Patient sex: M
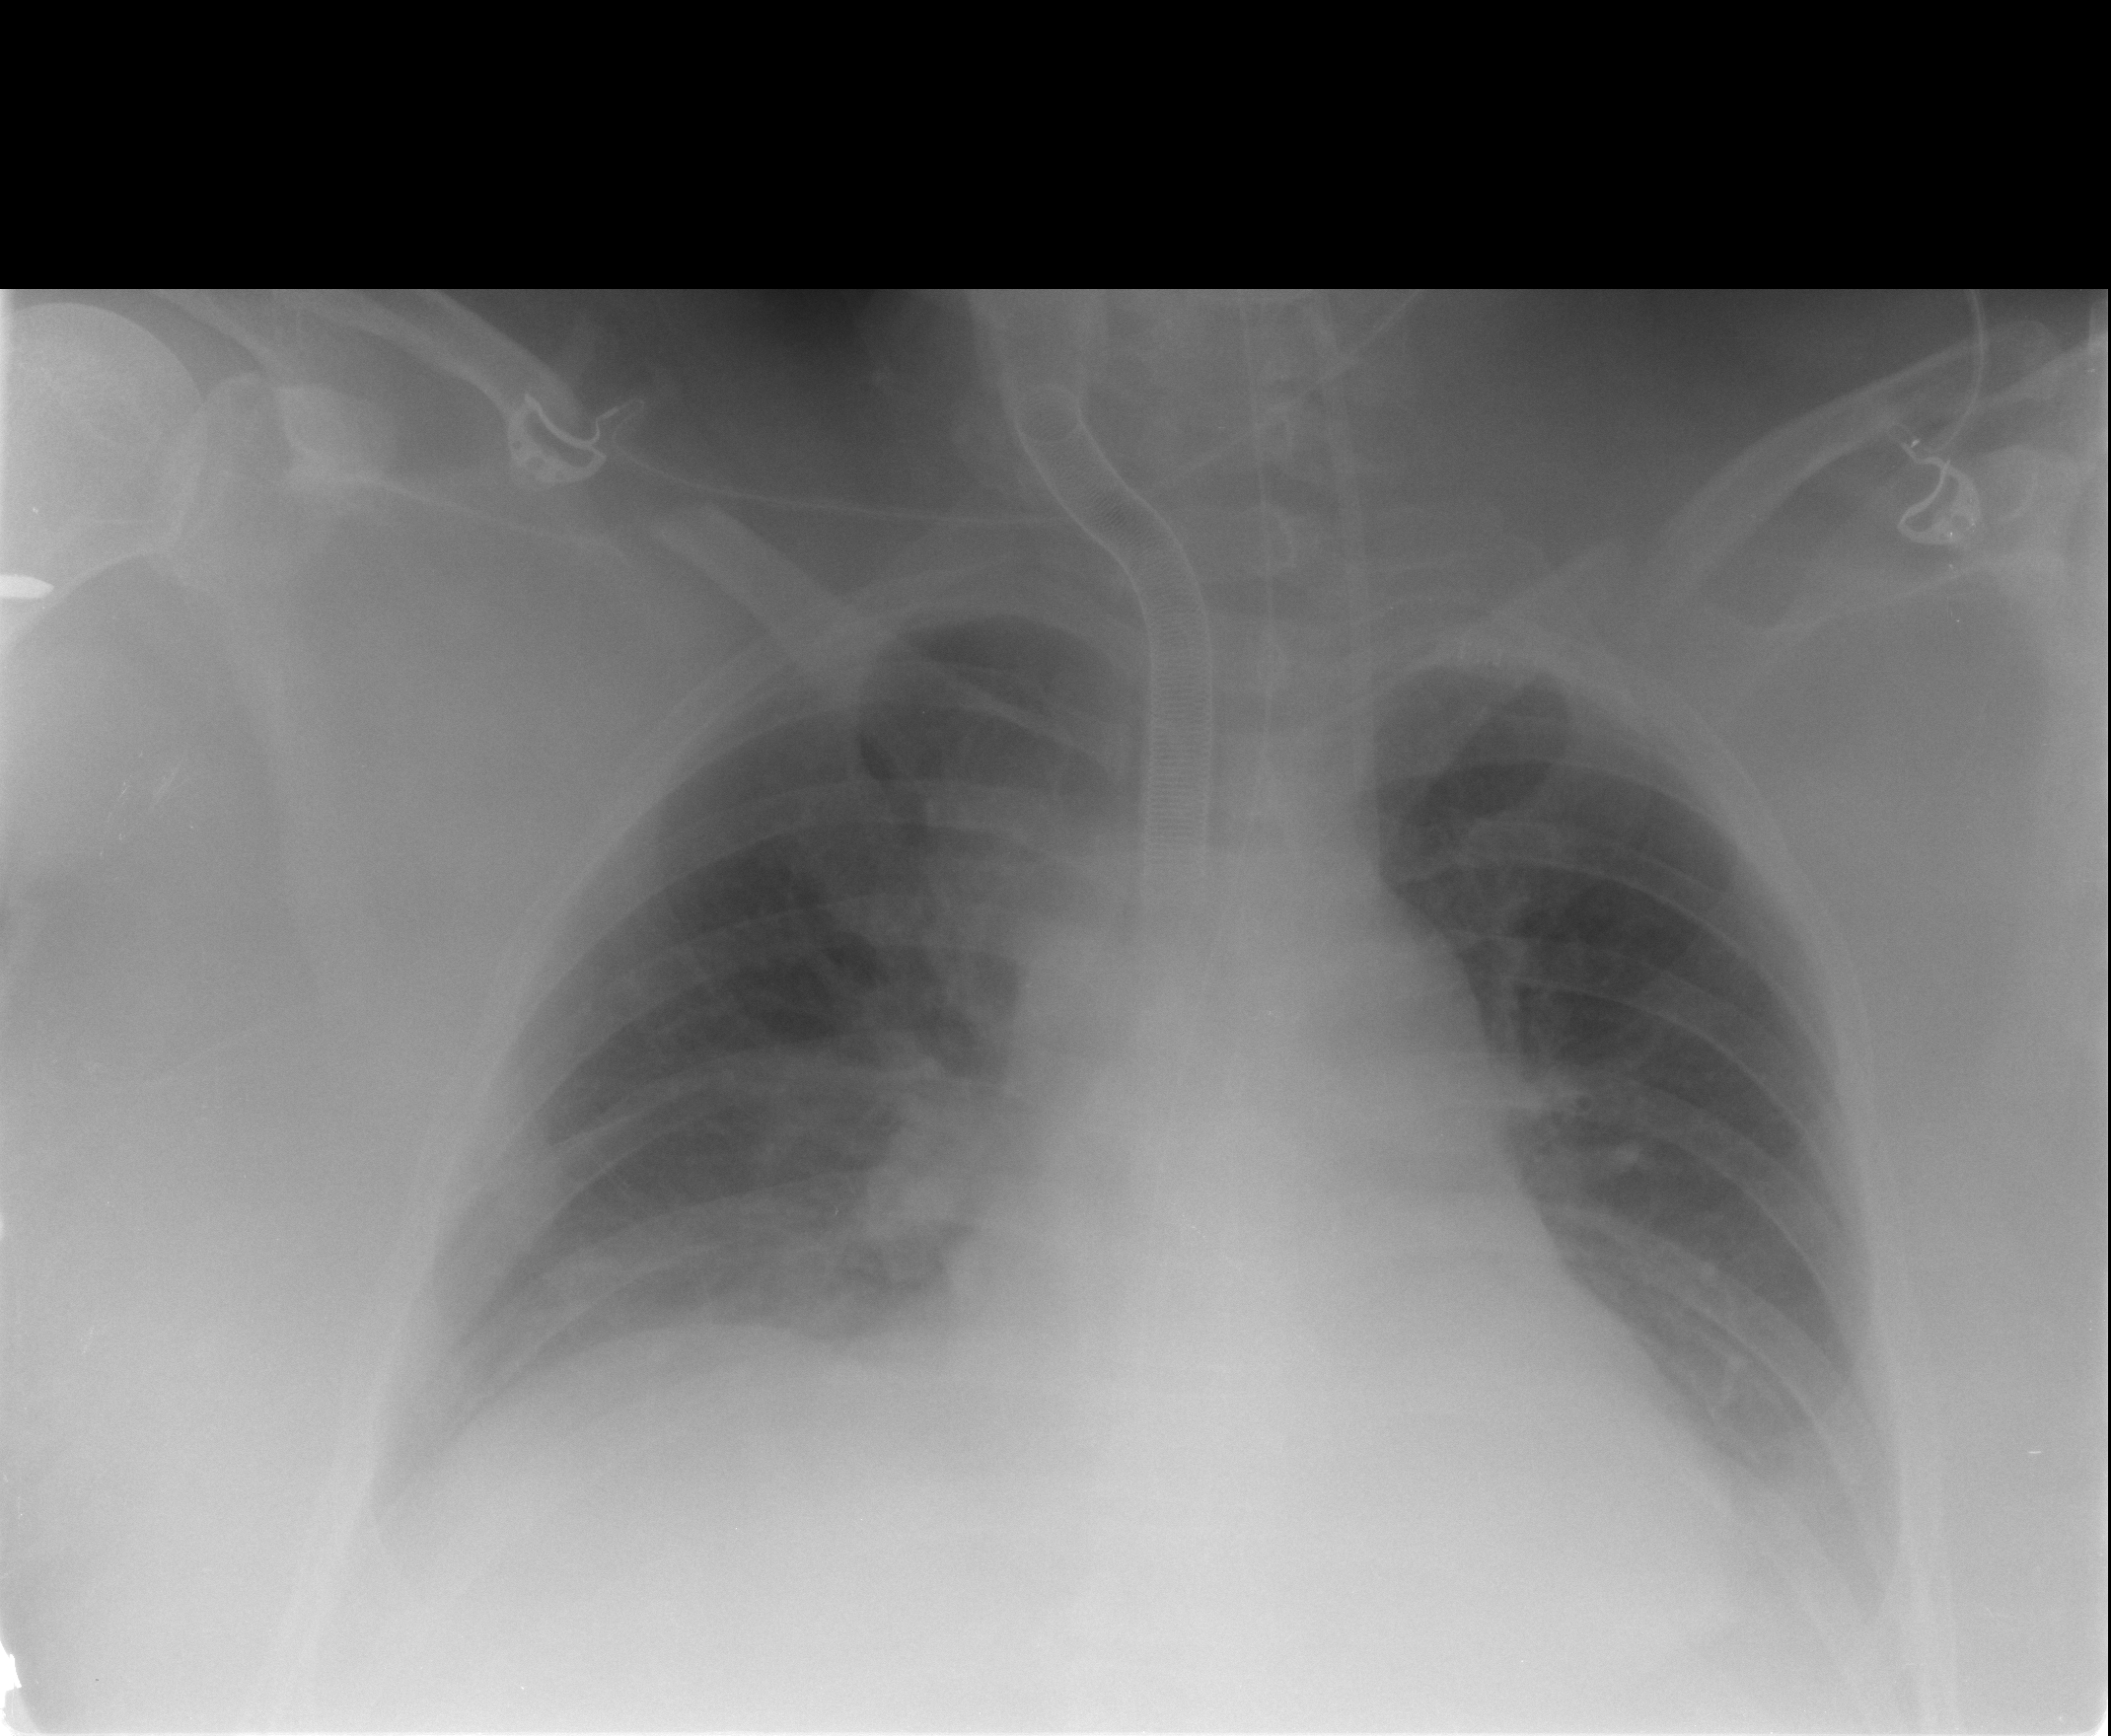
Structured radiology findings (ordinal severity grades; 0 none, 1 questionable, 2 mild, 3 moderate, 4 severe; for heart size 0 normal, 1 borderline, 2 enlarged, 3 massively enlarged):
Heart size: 2
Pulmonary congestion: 3
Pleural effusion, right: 2
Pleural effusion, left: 2
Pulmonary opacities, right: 0
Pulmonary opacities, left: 0
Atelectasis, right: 2
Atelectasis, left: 2